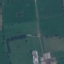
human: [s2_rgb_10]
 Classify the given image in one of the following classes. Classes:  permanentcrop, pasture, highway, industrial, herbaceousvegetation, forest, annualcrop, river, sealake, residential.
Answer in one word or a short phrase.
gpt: Pasture